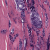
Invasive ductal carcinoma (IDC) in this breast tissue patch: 1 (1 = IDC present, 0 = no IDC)